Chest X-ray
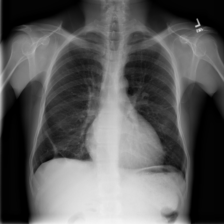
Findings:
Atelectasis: positive
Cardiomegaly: negative
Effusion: negative
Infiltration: negative
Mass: negative
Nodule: negative
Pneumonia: negative
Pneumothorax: negative
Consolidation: negative
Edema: negative
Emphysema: negative
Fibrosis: negative
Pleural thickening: negative
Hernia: negative